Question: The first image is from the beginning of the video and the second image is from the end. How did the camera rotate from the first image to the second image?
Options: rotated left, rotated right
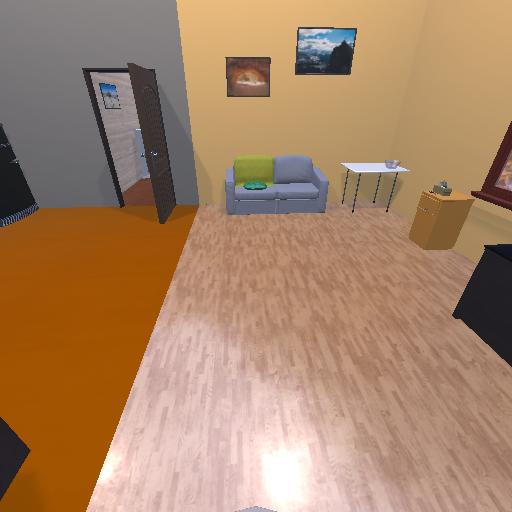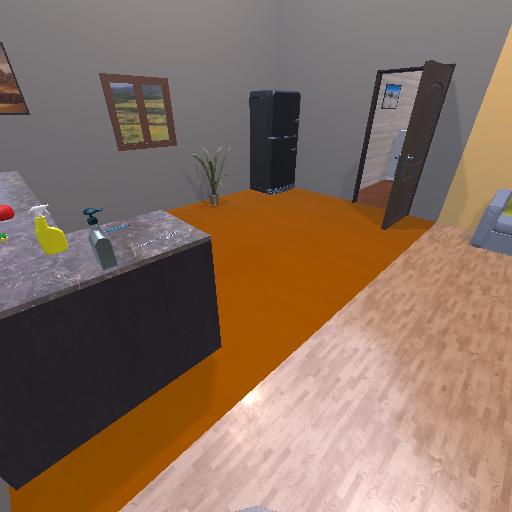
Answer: rotated left